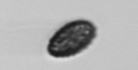
Label: Pseudochattonella_farcimen